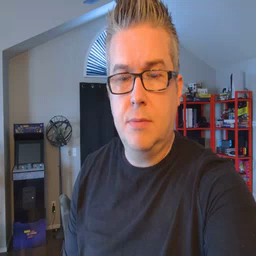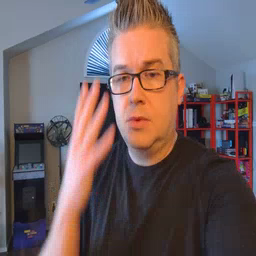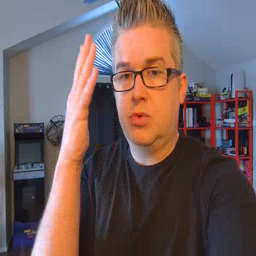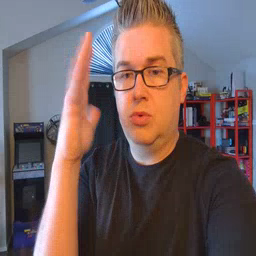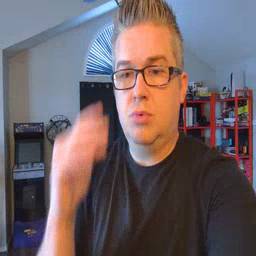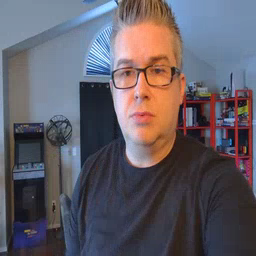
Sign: tree